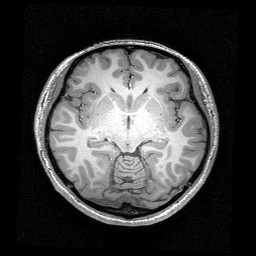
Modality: T1w
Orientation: coronal